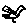
Label: bird